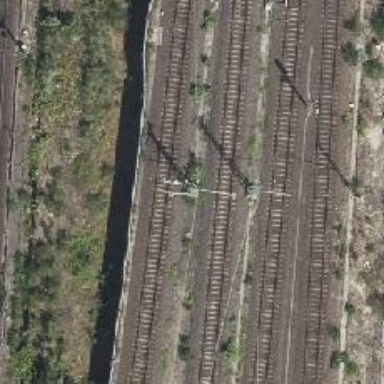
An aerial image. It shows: Catenary mast for power lines.